Question: I have created a game using LWJGL and Slick2d. I tried exporting my game as a runnable JAR, but when I double click the JAR nothing happens. Is there any way to find out why it isn't working or another way to run my program outside of Eclipse? If you need any information (such as code) just ask. Heres what my eclipse workspace looks like:

My game class file is the startup class, and I did select it as my launch configuration. All help is appreciated, thanks.
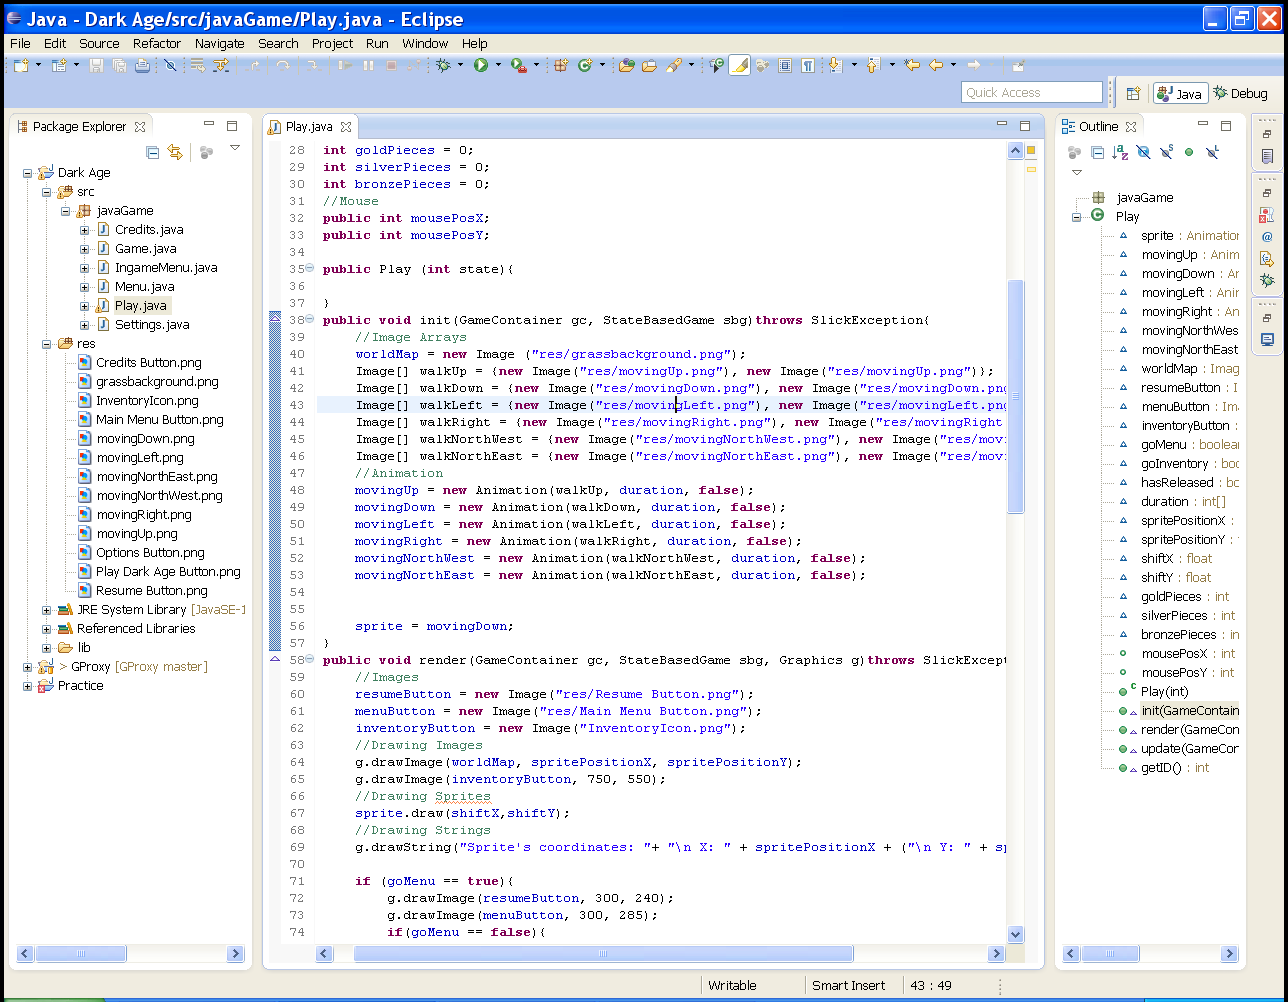
Answer: I found a video on youtube that worked using jarsplice :
<URL>